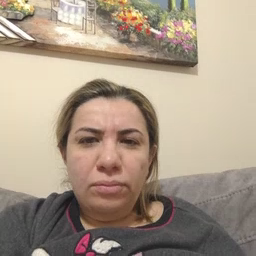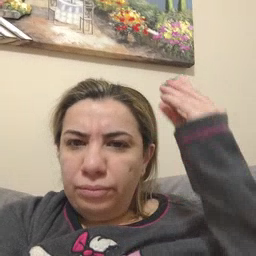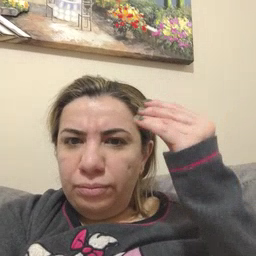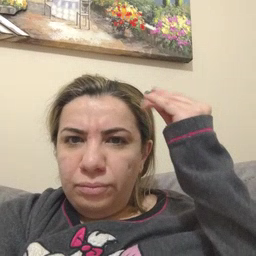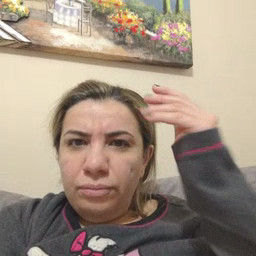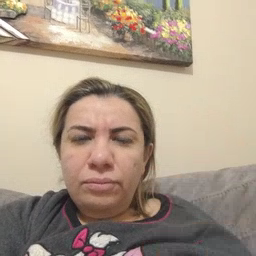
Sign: think